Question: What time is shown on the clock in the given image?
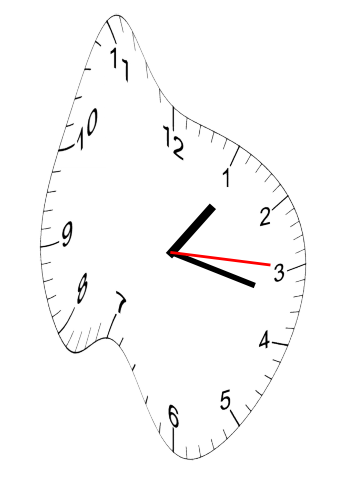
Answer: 01:17:15